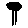
Label: tree